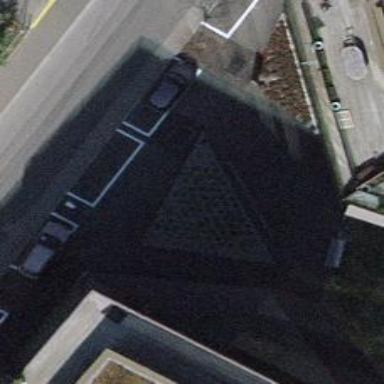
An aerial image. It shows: Parking area with surface.